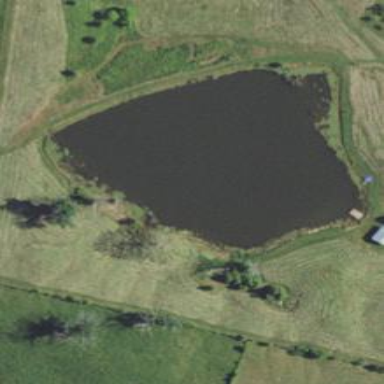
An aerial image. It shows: Pond with natural water.